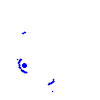
Particle: electron